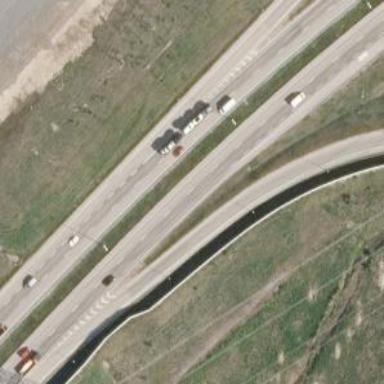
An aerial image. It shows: Trunk link road with asphalt surface.